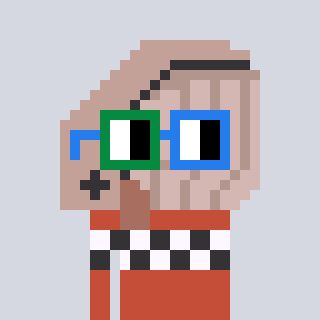
a pixel art character with square green and blue glasses, a whale-shaped head and a rust-colored body on a cool background